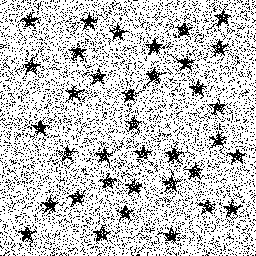
Squares: 0
Triangles: 0
Stars: 36
Total shapes: 36